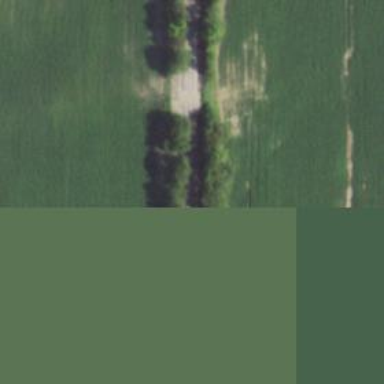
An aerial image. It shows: Row of trees in natural setting.